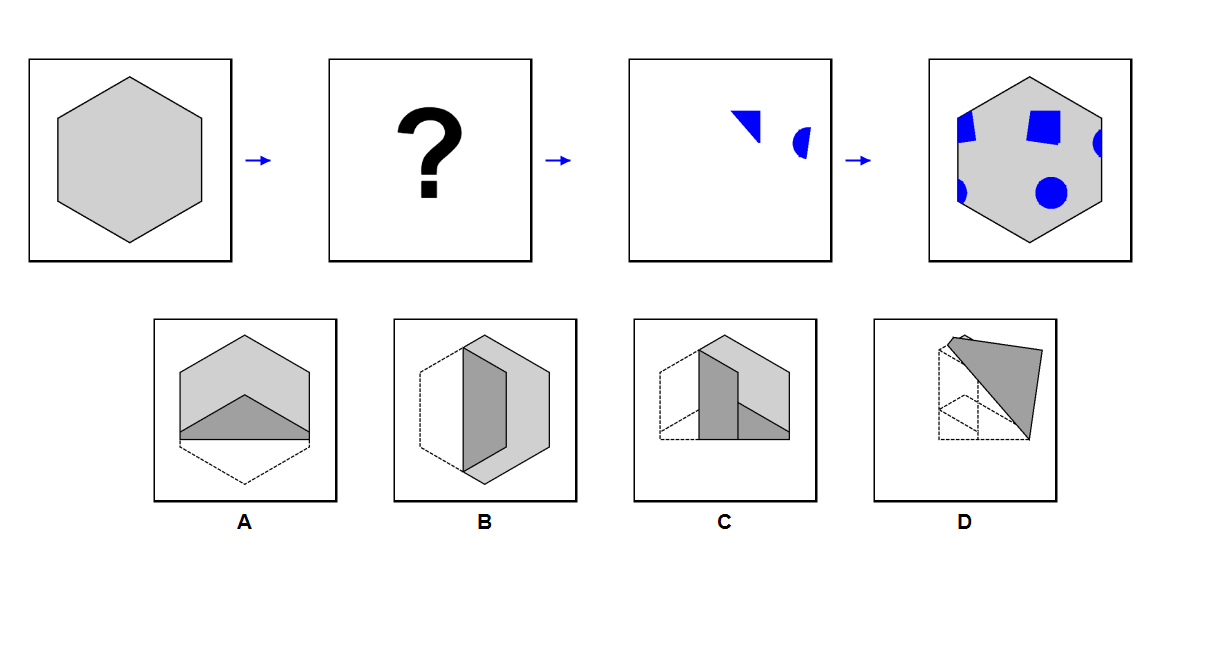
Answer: B